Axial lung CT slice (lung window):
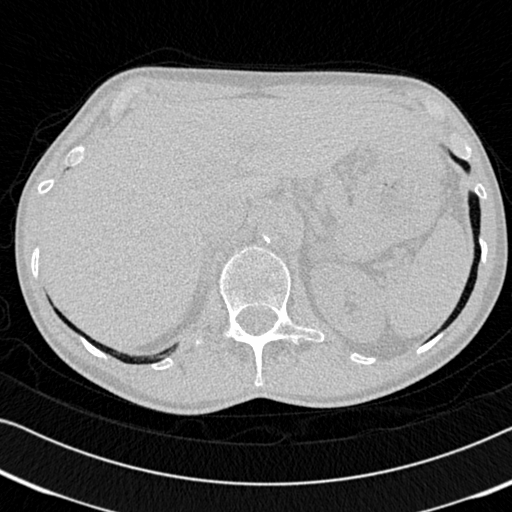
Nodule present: no